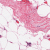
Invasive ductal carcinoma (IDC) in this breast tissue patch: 0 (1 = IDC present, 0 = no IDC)